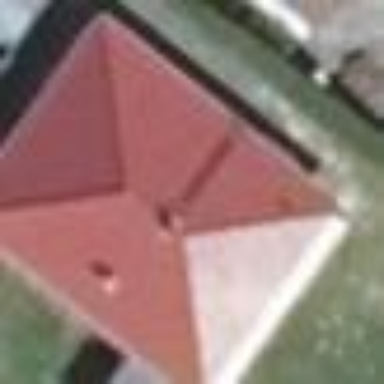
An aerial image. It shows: House with hipped roof oriented along.